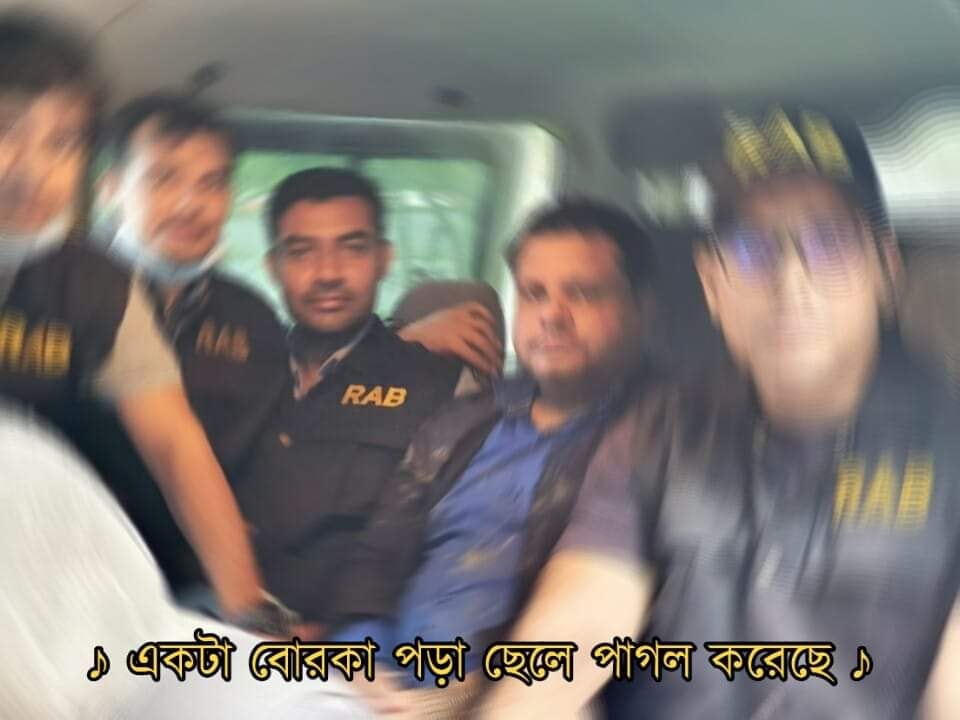
Caption: একটা বোরকা পড়া ছেলে পাগল করেছে
Label: hate